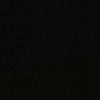
Label: space